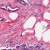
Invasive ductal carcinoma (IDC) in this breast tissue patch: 0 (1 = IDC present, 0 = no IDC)